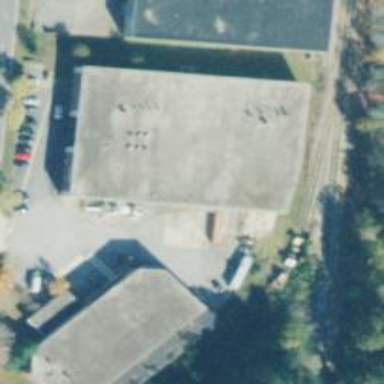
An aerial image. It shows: Warehouse building.